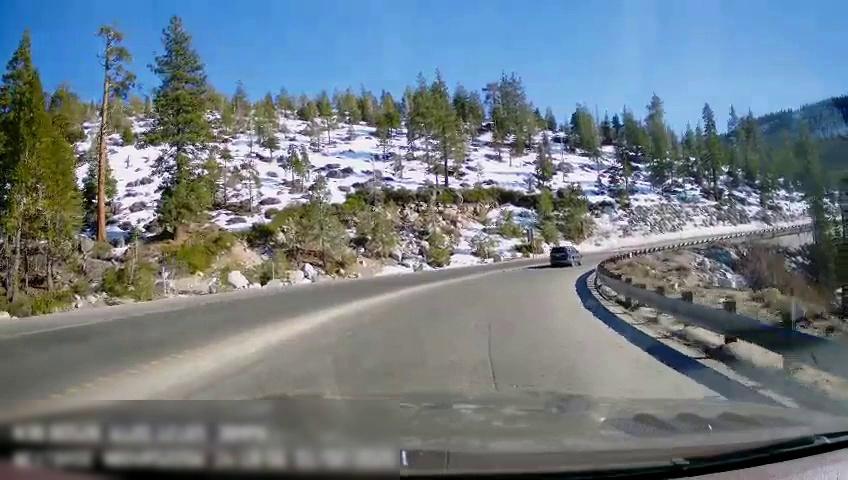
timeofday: Day
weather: Sunny
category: Drivable Space
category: Vehicles | SUV
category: Lanes | Opposite Lane